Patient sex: M
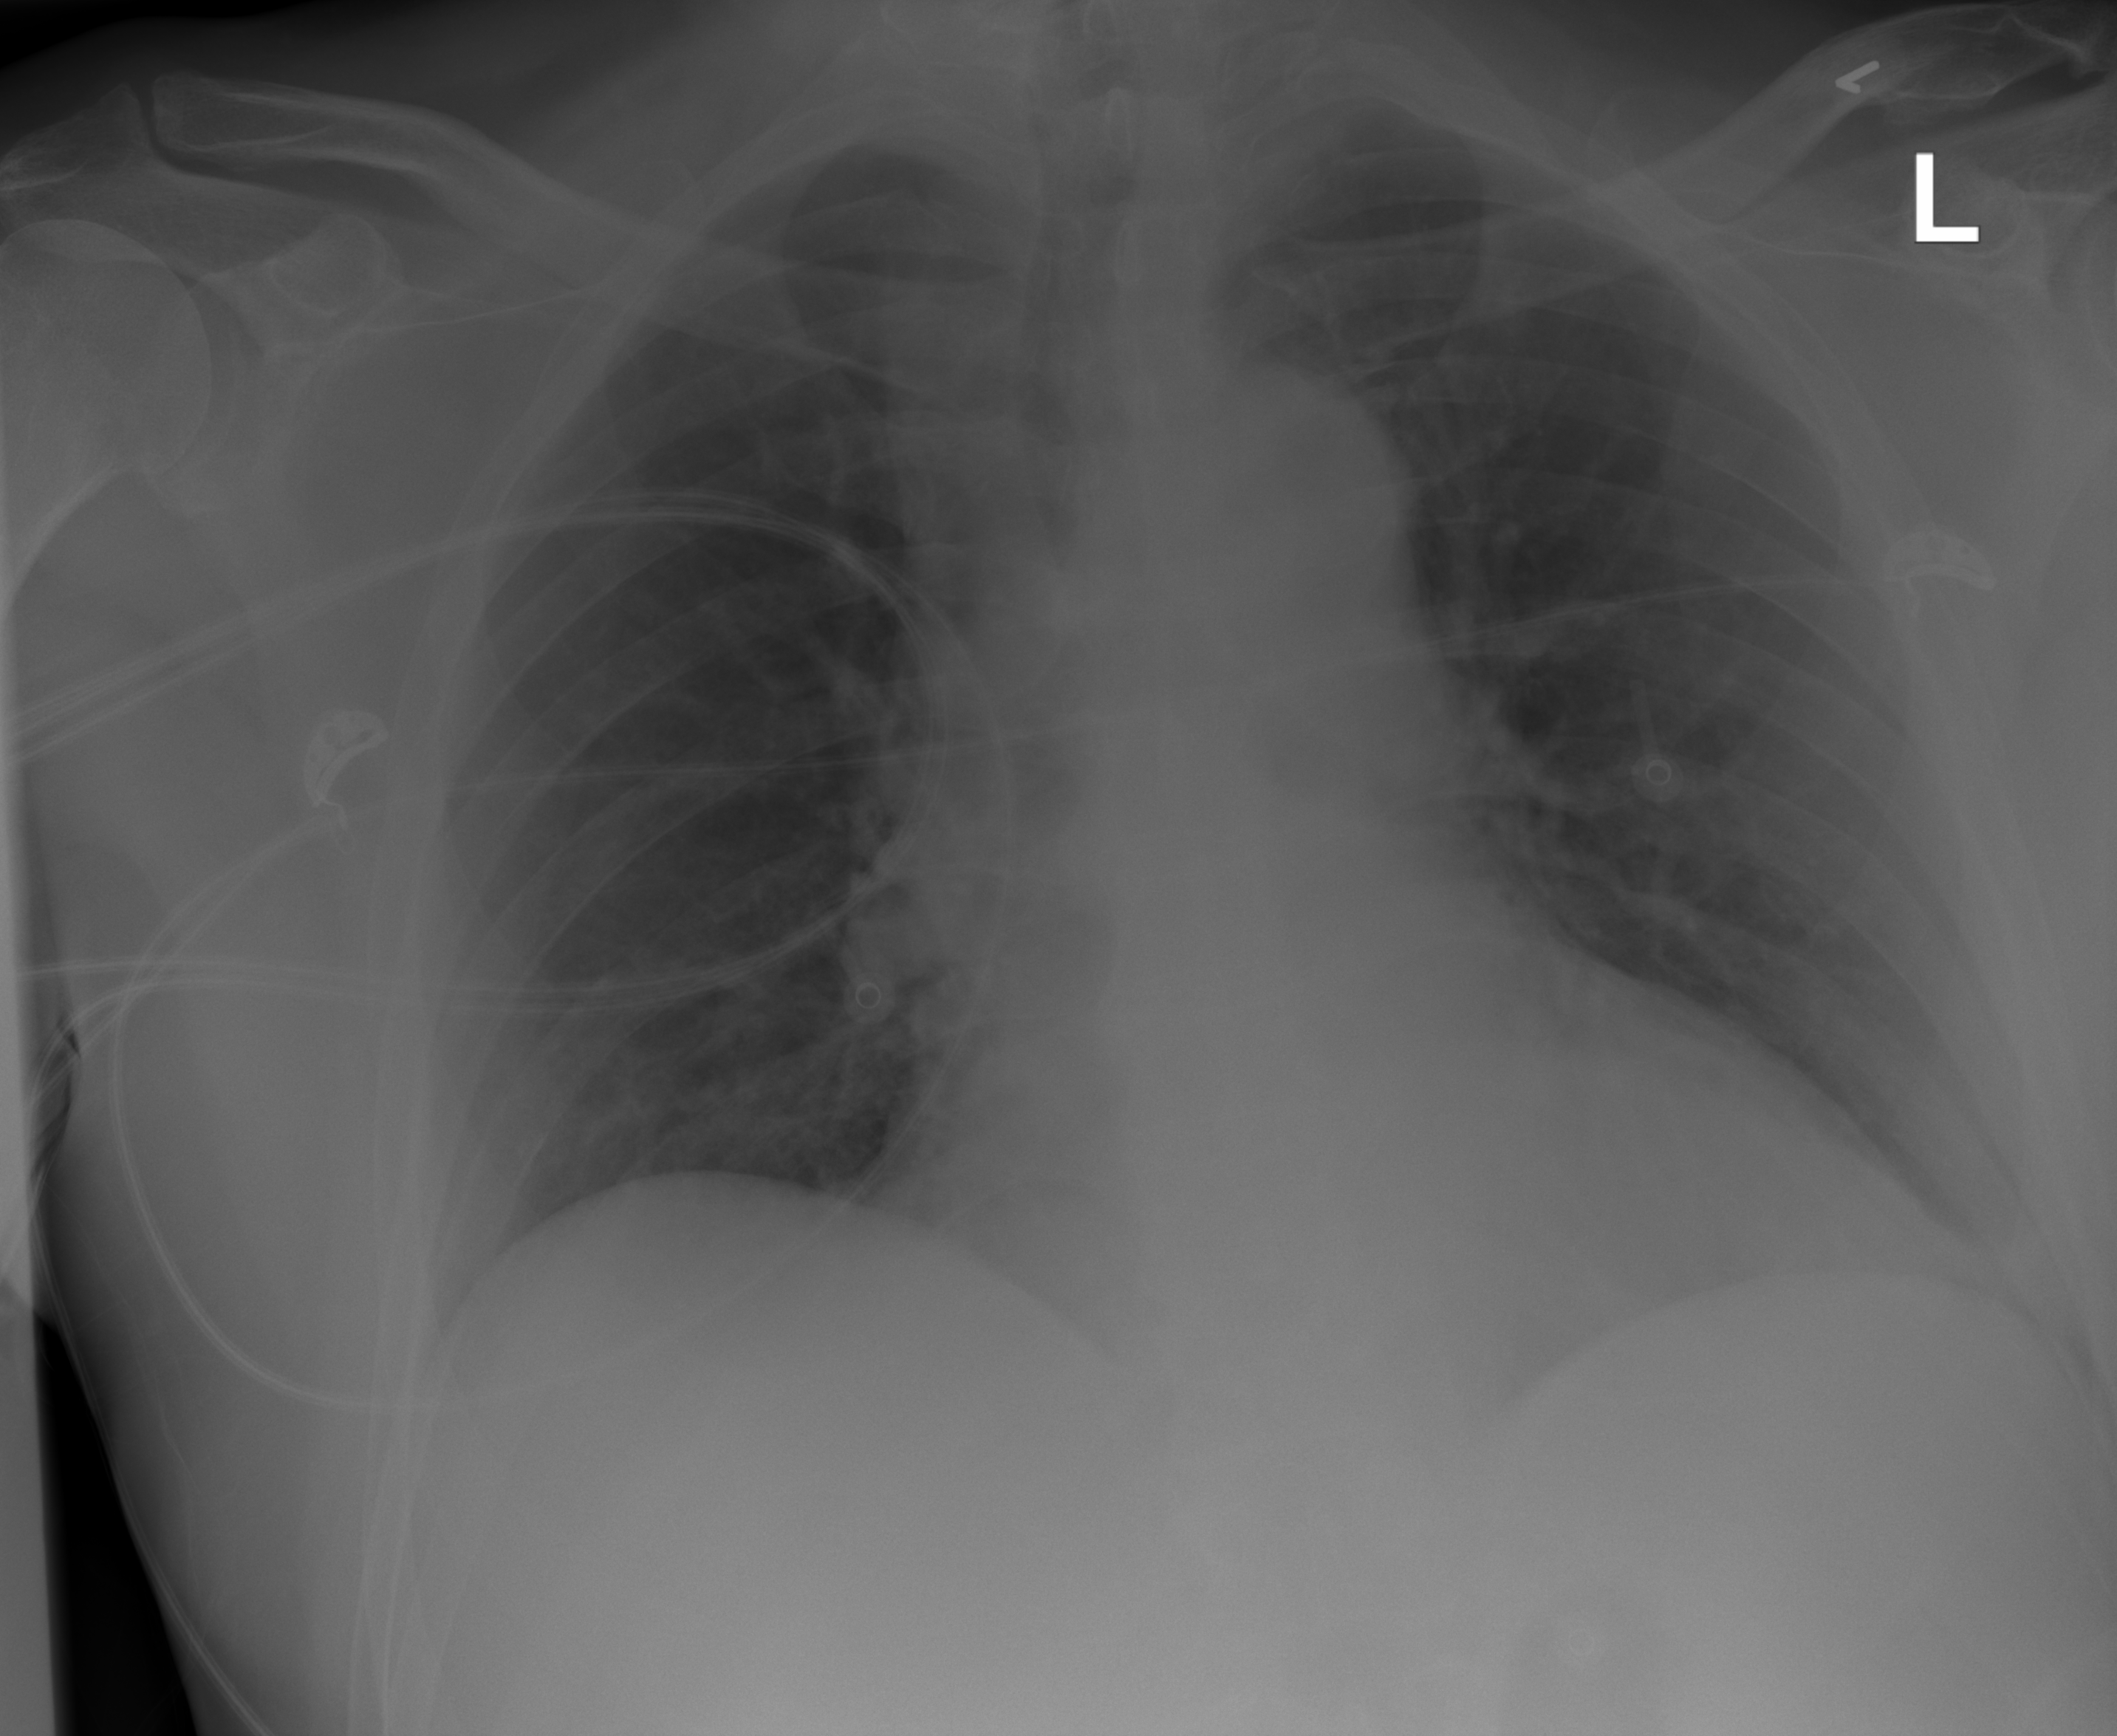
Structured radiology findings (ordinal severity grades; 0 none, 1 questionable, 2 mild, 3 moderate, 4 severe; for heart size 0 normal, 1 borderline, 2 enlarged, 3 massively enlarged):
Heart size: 2
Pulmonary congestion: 0
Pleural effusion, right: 0
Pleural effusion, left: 0
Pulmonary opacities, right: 2
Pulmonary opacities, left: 0
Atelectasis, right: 0
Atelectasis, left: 2